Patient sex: M
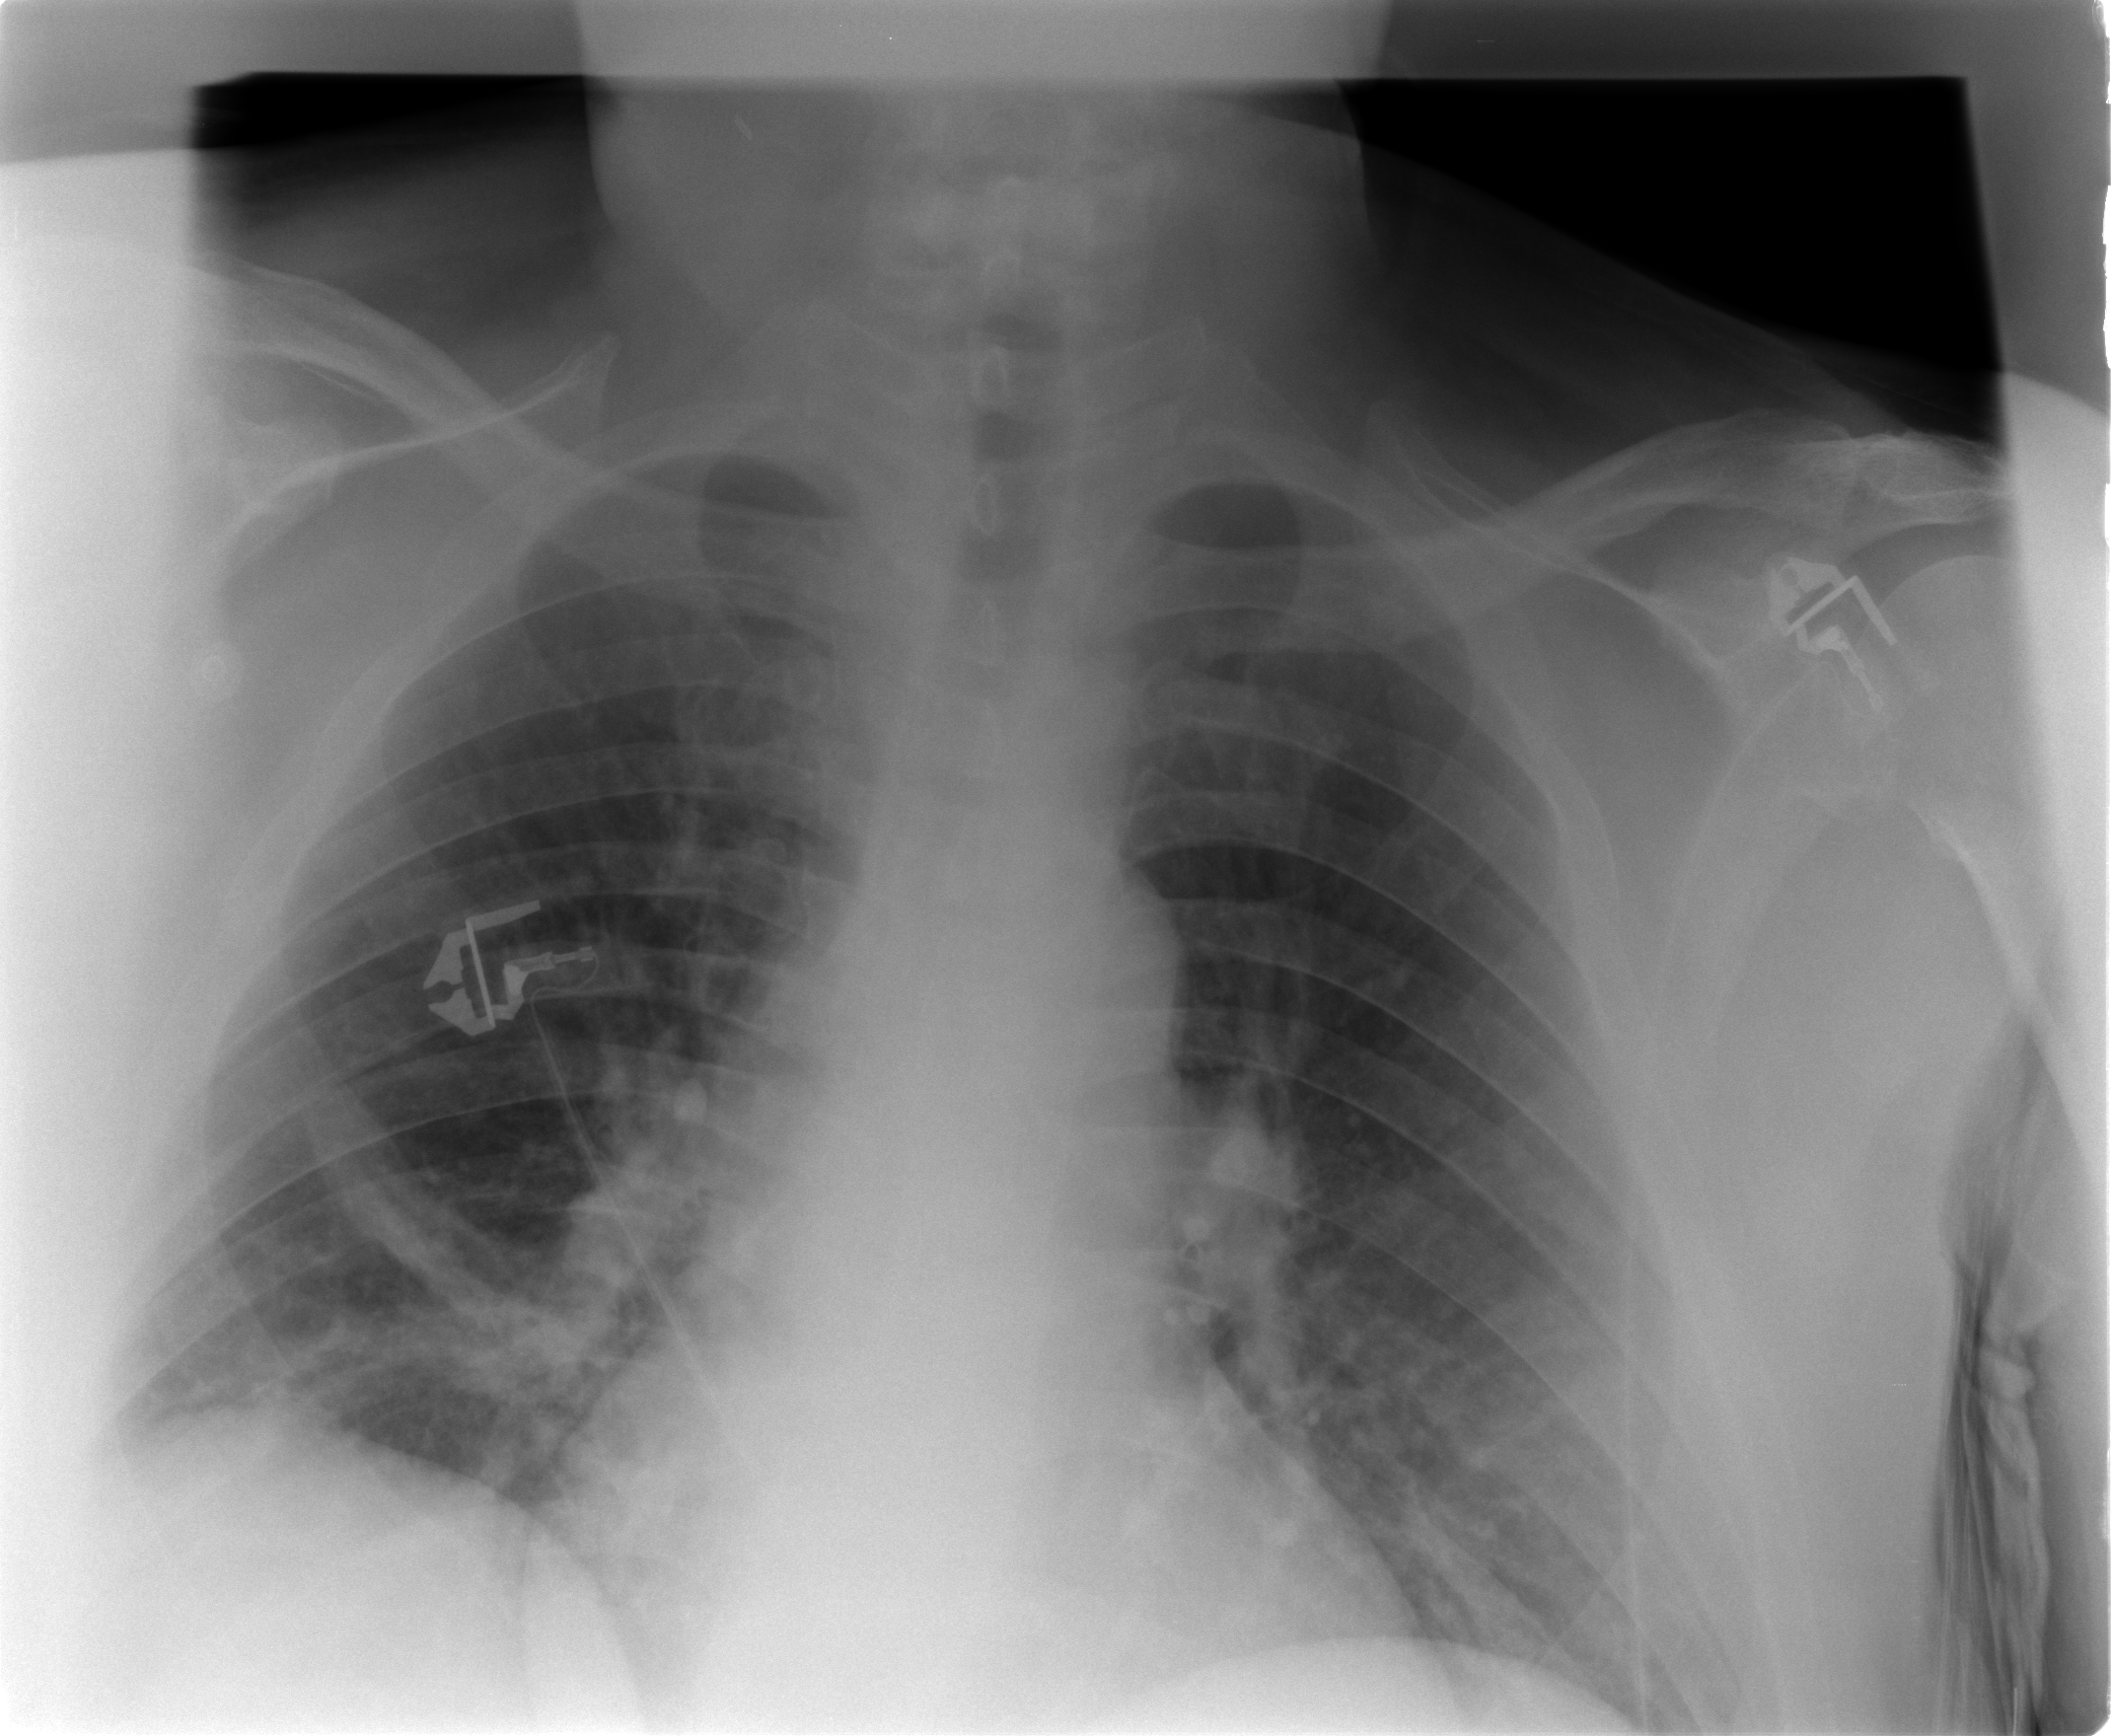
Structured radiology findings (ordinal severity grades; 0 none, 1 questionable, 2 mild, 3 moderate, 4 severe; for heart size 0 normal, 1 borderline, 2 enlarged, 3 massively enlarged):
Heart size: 0
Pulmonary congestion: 2
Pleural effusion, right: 1
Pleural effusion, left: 0
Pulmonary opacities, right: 0
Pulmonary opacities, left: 0
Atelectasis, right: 2
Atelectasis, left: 0